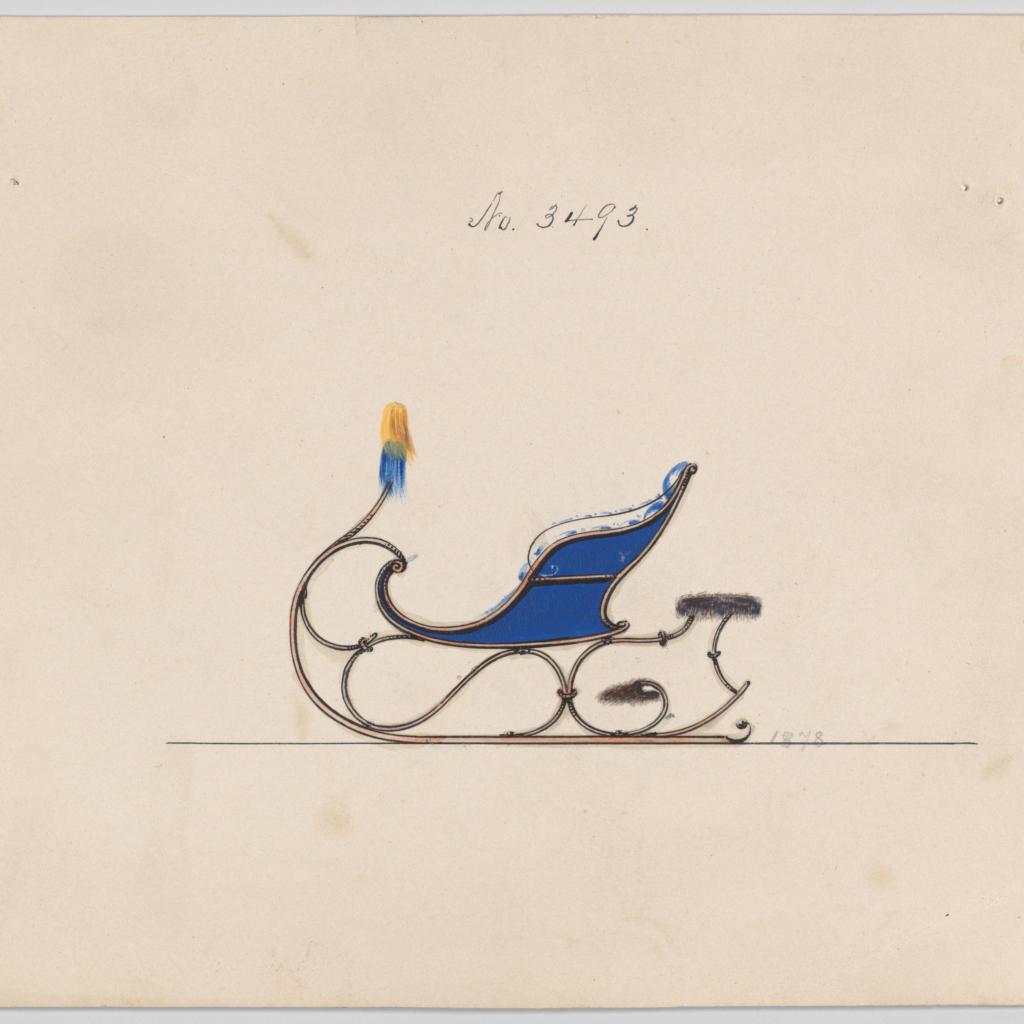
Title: Design for Rumble Sleigh, no. 3493
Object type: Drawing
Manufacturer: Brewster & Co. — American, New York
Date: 1879
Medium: Pen and black ink watercolor and gouache with gum arabic
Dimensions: Sheet: 6 5/8 x 9 1/8 in. (16.8 x 23.2 cm)
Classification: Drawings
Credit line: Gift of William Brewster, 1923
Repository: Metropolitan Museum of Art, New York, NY